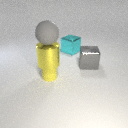
large gray rubber sphere above small yellow rubber cylinder